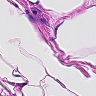
Metastatic tissue present: no